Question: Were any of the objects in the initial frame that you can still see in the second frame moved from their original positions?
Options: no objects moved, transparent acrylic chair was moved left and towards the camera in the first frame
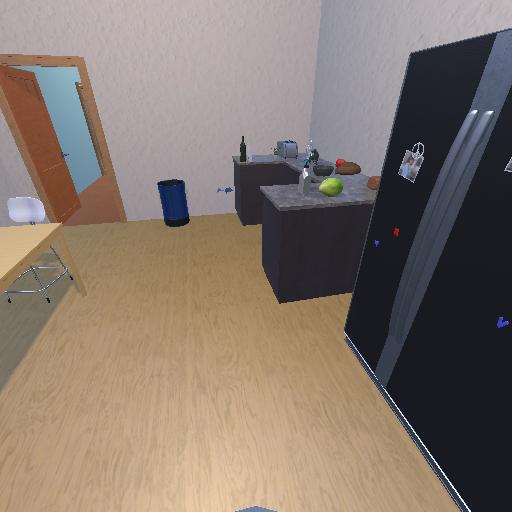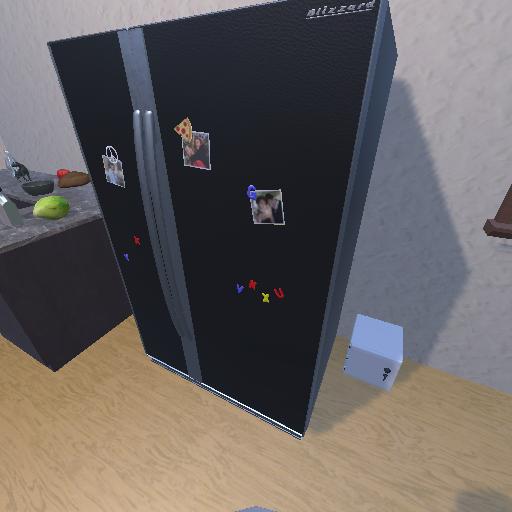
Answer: no objects moved